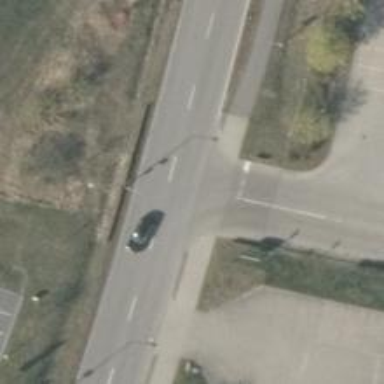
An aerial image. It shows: Uncontrolled road crossing.